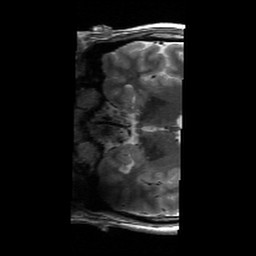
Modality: T2w
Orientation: coronal
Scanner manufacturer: siemens
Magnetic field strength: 6.98 T
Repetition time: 5.65 s
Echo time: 0.044 s